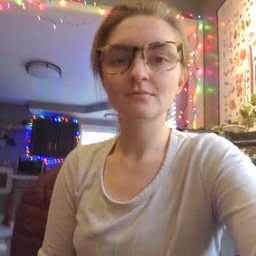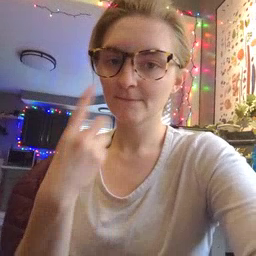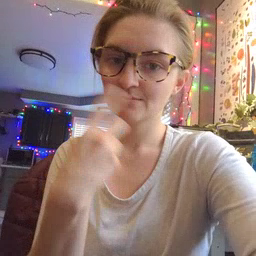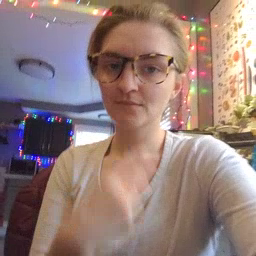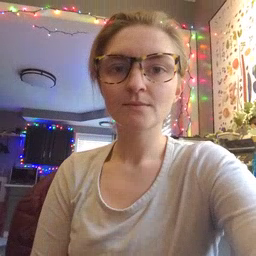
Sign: lips